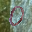
Label: 0